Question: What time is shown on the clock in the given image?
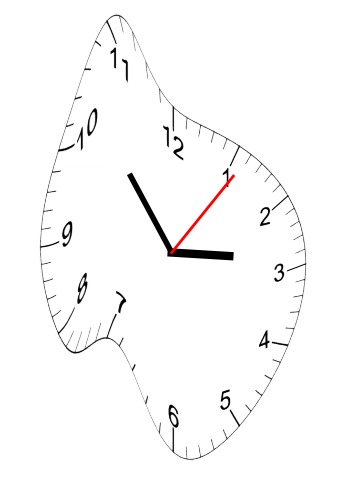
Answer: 02:53:06